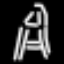
Label: The Eiffel Tower